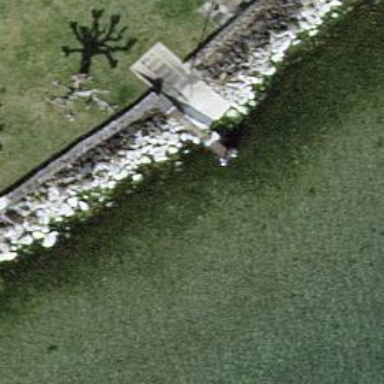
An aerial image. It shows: Man-made pier.